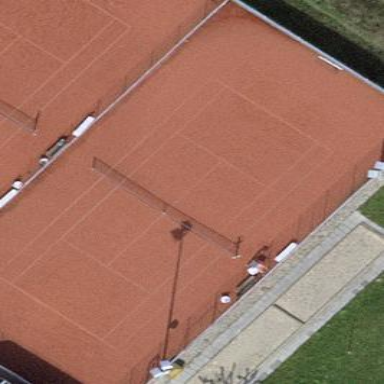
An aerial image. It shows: Tennis court in leisure pitch.